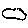
Label: fish